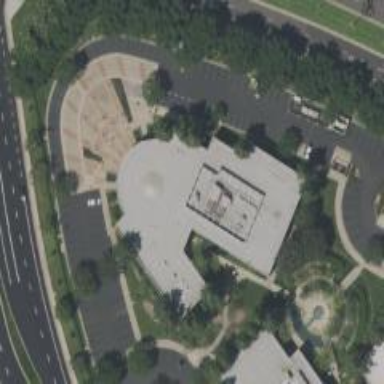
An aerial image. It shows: Commercial building.